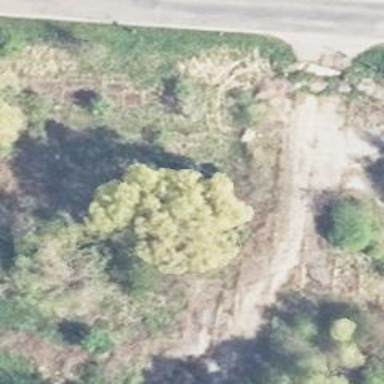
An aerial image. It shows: Deciduous broadleaved tree.